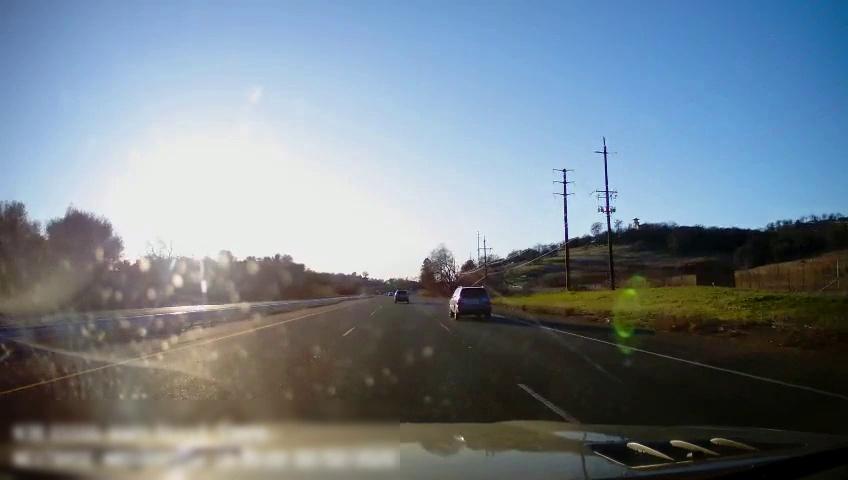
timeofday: Day
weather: Sunny
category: Drivable Space
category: Drivable Space
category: Vehicles | Car
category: Vehicles | Car
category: Lanes | Alternate Lane
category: Lanes | Current Lane
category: Lanes | Current Lane
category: Lanes | Alternate Lane